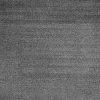
Atmospheric dust classification: dusty